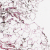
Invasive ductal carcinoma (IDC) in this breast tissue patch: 0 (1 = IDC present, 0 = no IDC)